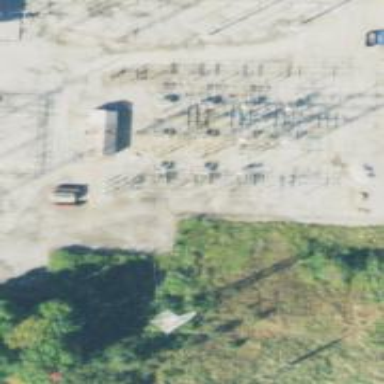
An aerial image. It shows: Switch for power supply.